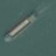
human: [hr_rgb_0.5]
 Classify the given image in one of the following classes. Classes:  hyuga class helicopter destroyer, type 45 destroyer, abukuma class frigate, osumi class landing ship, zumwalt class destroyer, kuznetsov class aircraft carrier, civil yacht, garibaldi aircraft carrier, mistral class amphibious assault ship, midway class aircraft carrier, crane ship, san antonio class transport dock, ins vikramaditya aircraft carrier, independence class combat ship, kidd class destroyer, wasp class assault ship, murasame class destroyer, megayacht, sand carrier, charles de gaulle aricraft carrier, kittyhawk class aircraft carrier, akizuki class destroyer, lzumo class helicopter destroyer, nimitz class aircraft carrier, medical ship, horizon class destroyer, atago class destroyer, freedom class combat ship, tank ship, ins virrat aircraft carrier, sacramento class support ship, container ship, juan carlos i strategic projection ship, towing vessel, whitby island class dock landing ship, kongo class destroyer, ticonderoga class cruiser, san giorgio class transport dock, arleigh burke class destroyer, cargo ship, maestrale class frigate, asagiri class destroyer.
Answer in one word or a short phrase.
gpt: Sand carrier